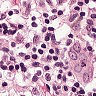
Metastatic tissue present: no